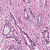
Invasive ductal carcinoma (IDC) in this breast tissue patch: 1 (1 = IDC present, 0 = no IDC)